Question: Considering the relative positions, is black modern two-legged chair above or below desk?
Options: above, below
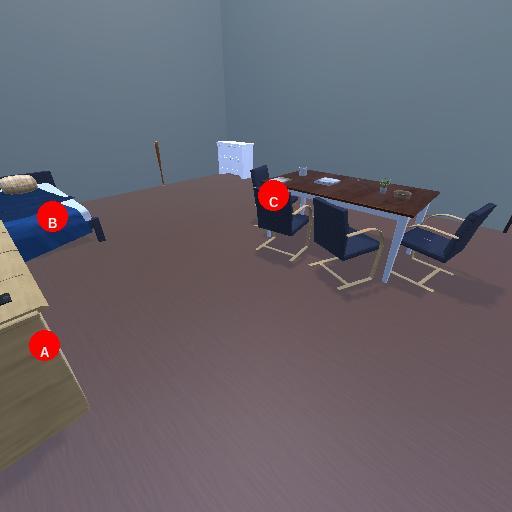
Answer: above